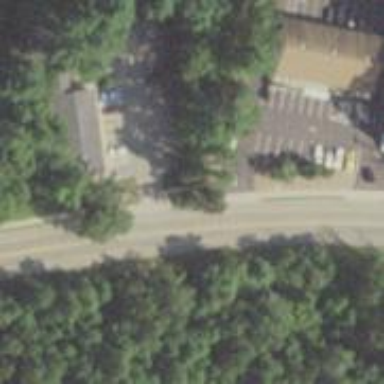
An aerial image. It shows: Service road.